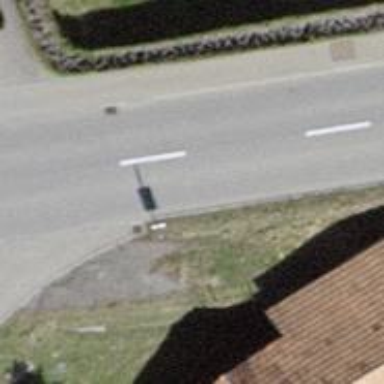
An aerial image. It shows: Bus stop with platform for public transport.